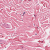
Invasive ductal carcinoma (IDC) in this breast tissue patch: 0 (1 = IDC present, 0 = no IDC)